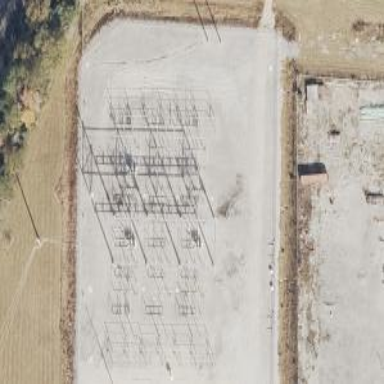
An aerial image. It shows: Substation for switching with surrounding fence.